Question: I am not sure why I am getting a class not found. I have included the mysql jar file.
I am using JSP to call classes I have written, which 'BookStoreLogic.java' connects to the database.
'HTTP Status 500 - javax.servlet.ServletException: java.lang.ClassNotFoundException: com.mysql.jdbc.Driver'

Thank you for the help I appreciate it.
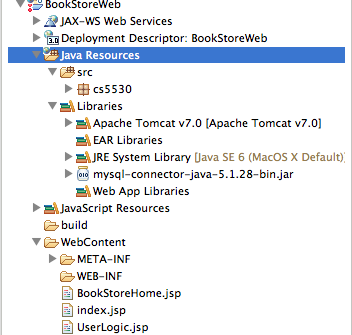
Answer: Create a lib folder inside WEB-INF folder, then add your database driver there. Every jar inside lib folder will be automatically deployed together with your web application.
Your folder tree should look like this:
'''
+ WEB-INF
+ lib
- mysql-connector-jar-5.1.28-bin.jar
'''